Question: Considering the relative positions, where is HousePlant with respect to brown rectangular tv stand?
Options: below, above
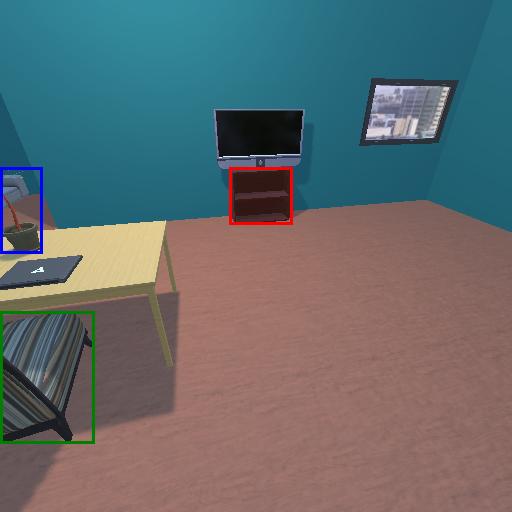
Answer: below